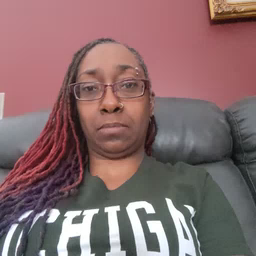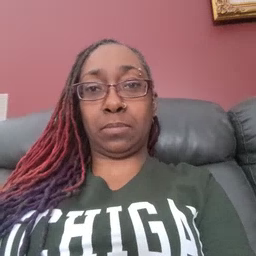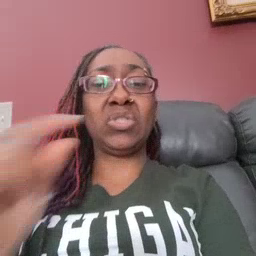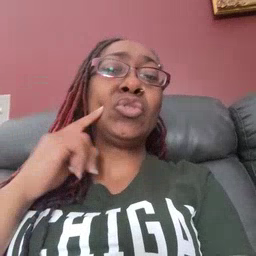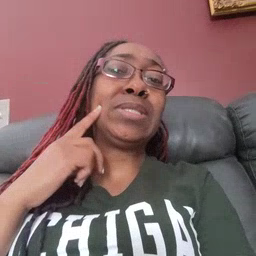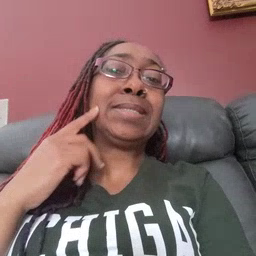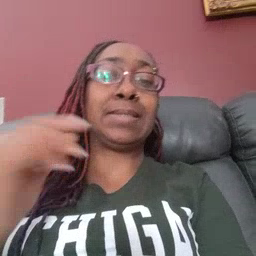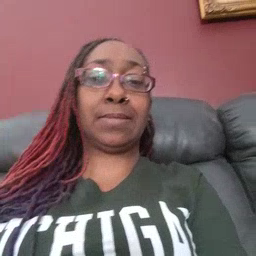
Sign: cheek